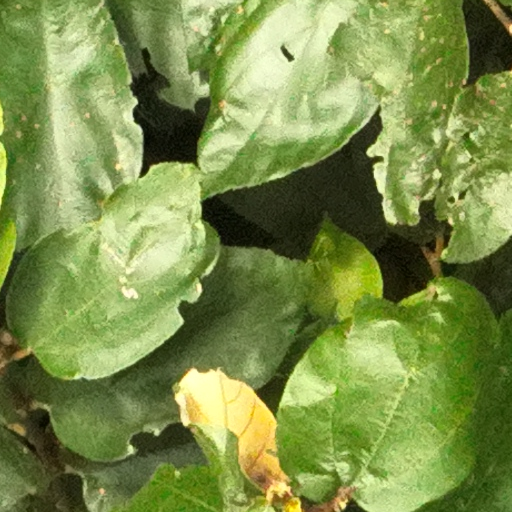
Species: Luehea seemannii
GBIF accepted scientific name: Luehea seemannii
Crown area (m\u00b2): 91.783